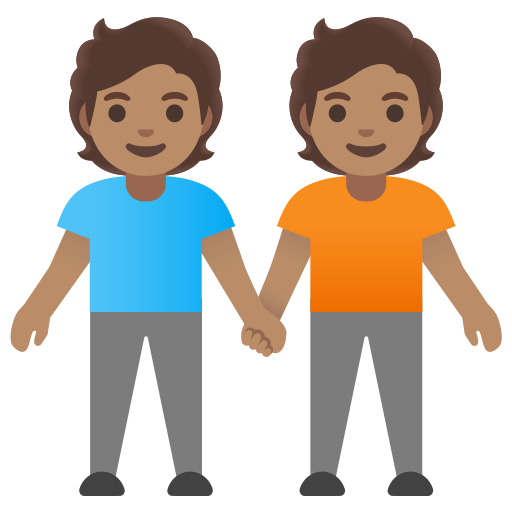
Emoji: 🧑🏽‍🤝‍🧑🏽